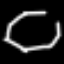
Label: octagon